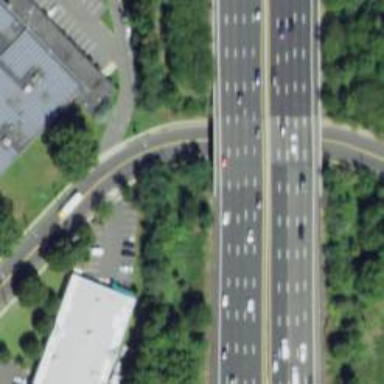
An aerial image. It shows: Motorway bridge spanning urban freeway/expressway.